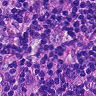
Metastatic tissue present: no